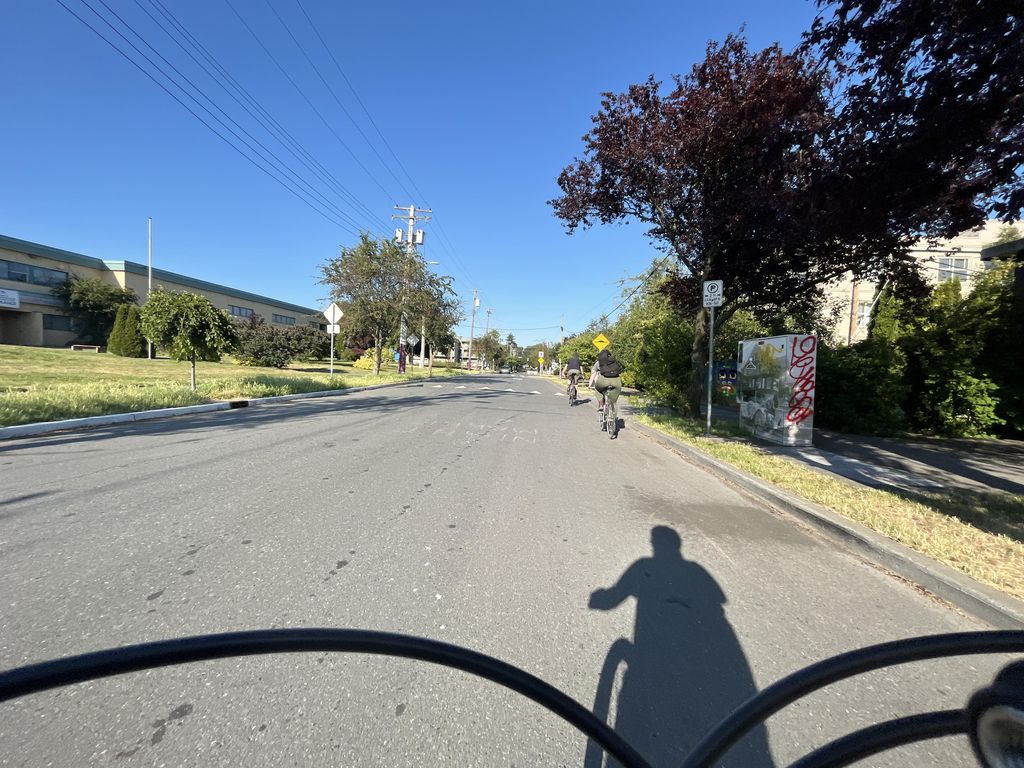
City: victoria